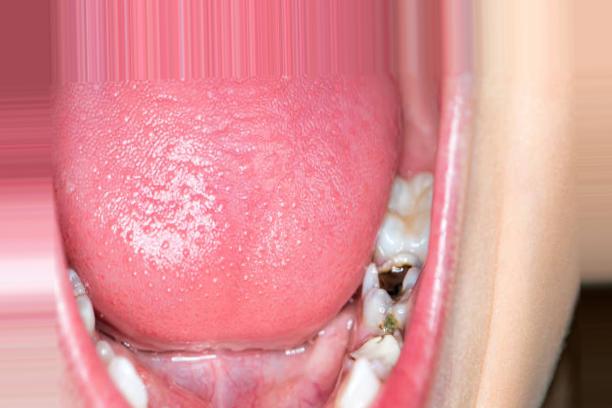
Condition: Caries